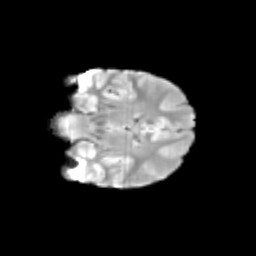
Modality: T2w
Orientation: coronal
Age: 12
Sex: female
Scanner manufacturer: siemens
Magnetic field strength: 3 T
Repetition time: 3.8 s
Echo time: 0.07 s